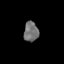
Tissue: lung
Cell type: Epithelial cells
Senescence score: 0.2129
Nuclear area (px): 288
Mean DAPI intensity: 112.618